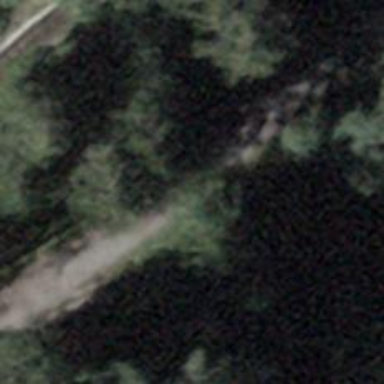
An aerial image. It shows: Path.